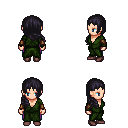
a pixel art fantasy rpg character, female body template, human, light skin, green robe, magenta pants, raven right-swept hairstyle, cloth bracers, maroon shoes, four views (front, back, left, right), 2x2 character sprite sheet, small pixel art, hard edges, no anti-aliasing